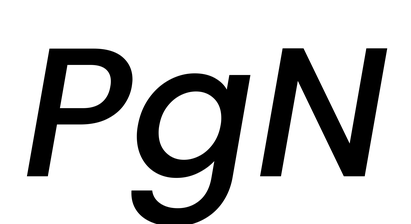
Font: Poppins-MediumItalic